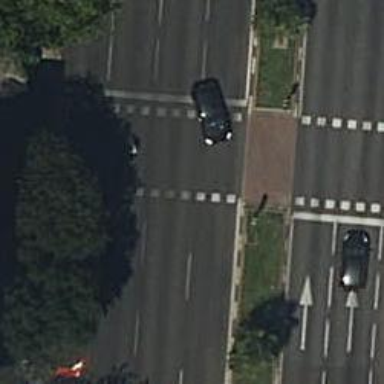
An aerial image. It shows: Road with traffic signals at the crossing.